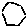
Label: hexagon